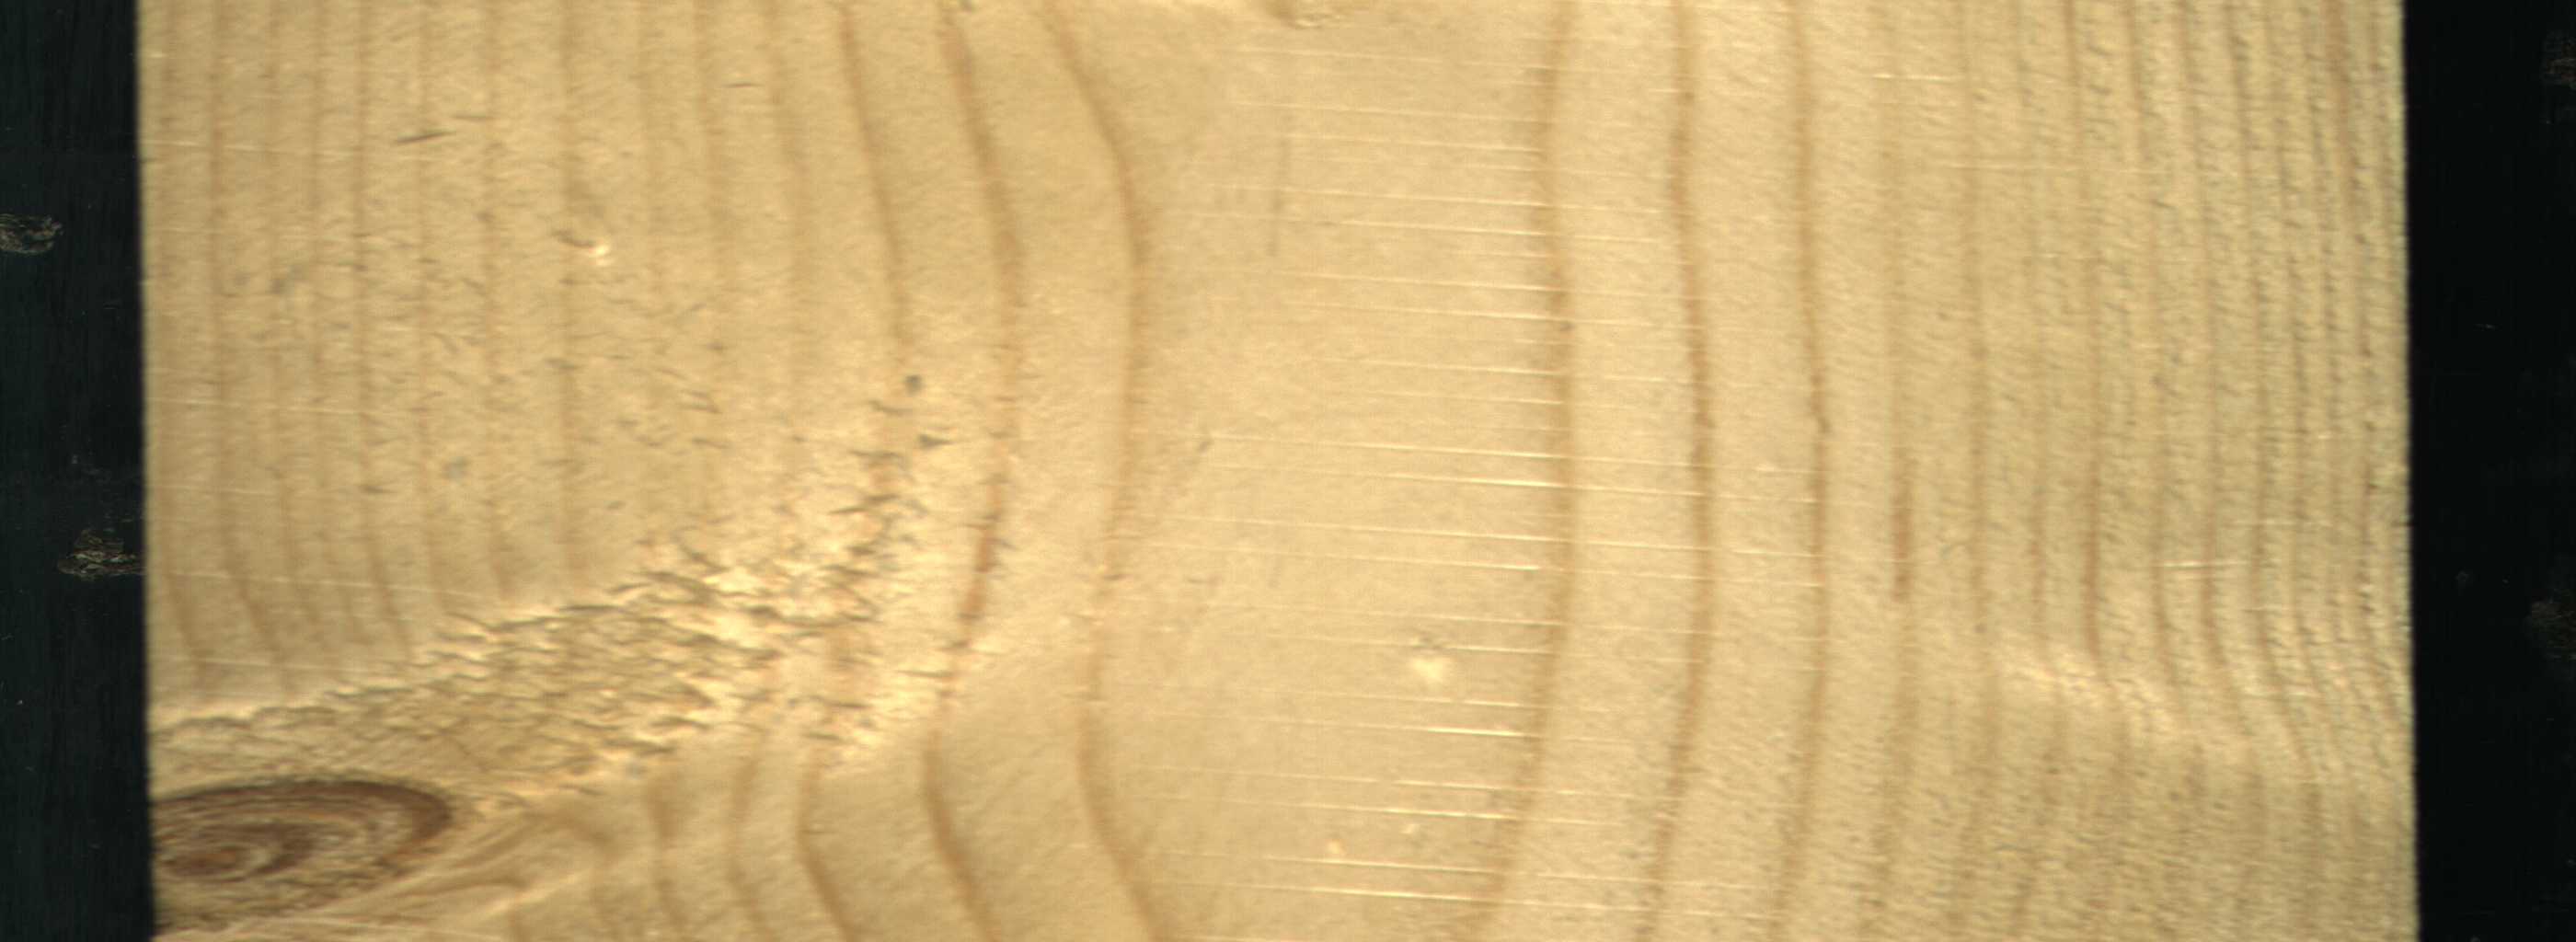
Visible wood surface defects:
Live_Knot